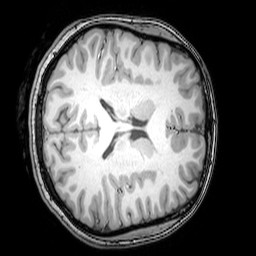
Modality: T1w
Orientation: axial
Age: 22
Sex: female
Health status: healthy
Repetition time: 0.081 s
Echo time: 0.037 s